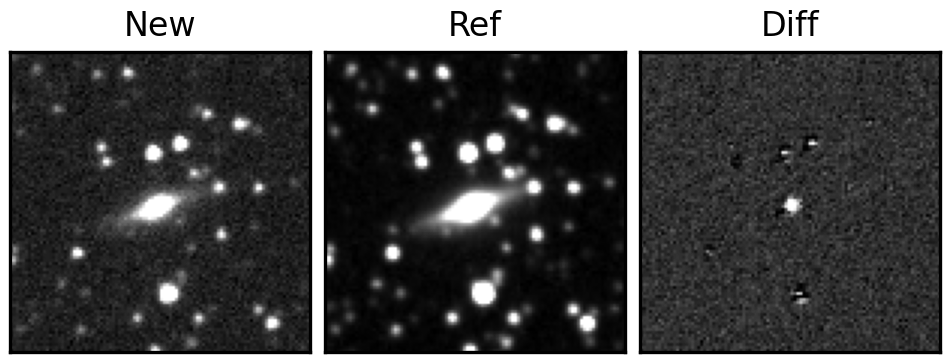
Label: real